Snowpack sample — Loveland Pass, Silver Plume, Colorado, USA (2/11/26, 12:00 PM MST)
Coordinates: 39.663, -105.886
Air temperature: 35 °F
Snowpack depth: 82 cm
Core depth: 40 cm
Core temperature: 23 °F
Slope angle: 13°, slope face: 12°
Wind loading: high
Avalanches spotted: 1
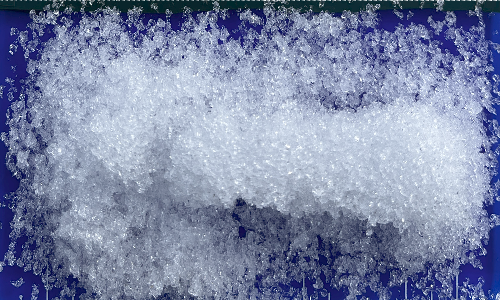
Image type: core
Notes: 1 small avalanche spotted on the north side of the bowl, lots of wind loading